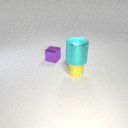
small purple metal cube to the left of small yellow rubber cylinder